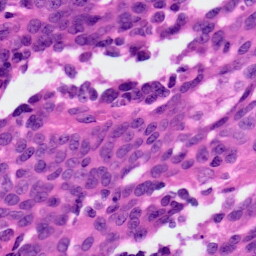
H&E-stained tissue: Ovarian